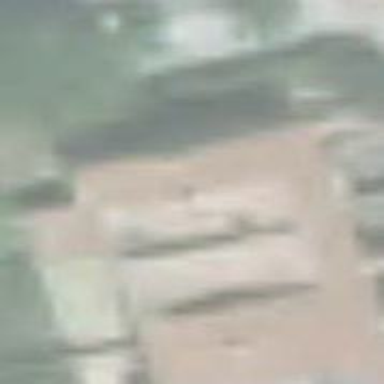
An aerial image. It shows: Terraced building with pitched roof oriented across.